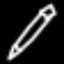
Label: pencil